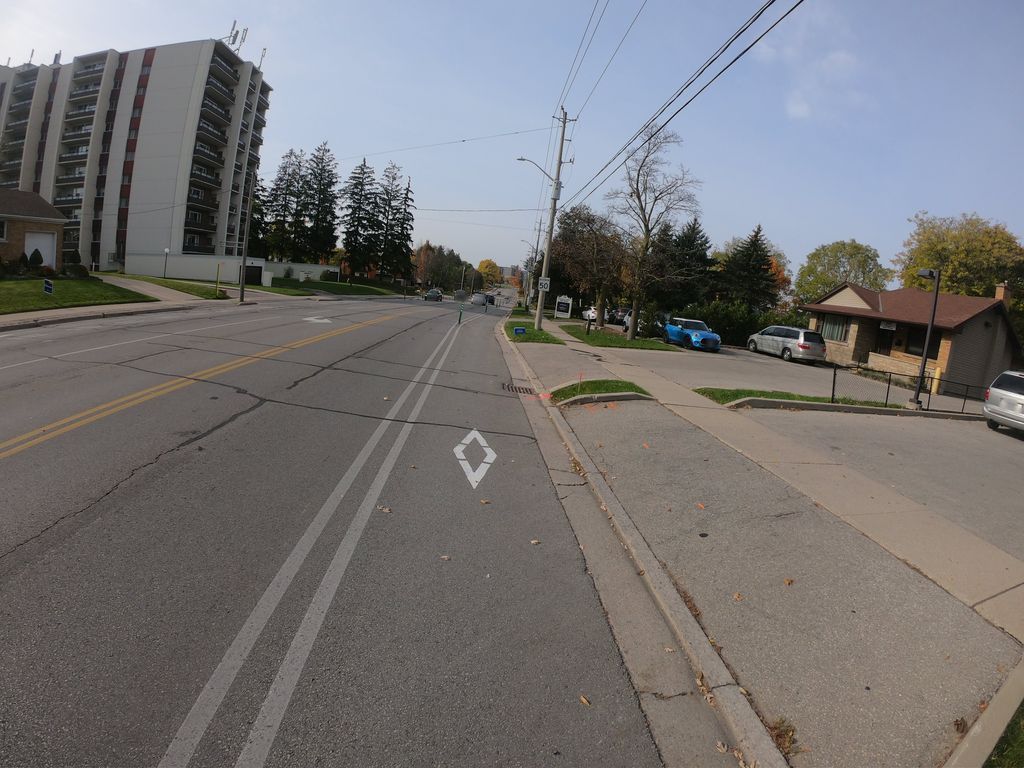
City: kitchener-waterloo